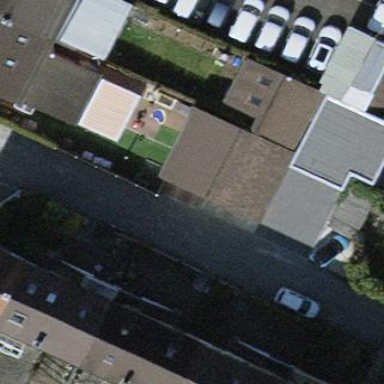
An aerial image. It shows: Garage.